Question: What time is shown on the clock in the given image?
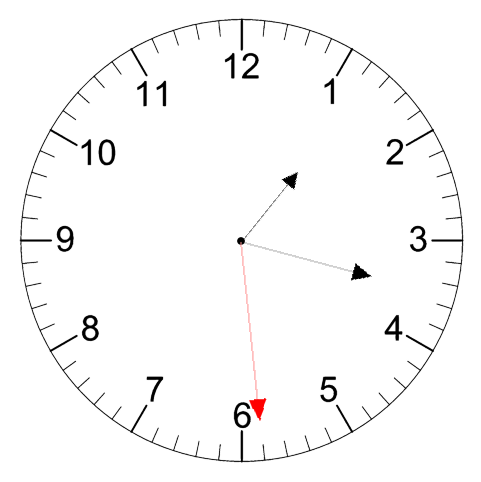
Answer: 01:17:29